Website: bh-photo
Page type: address-validator
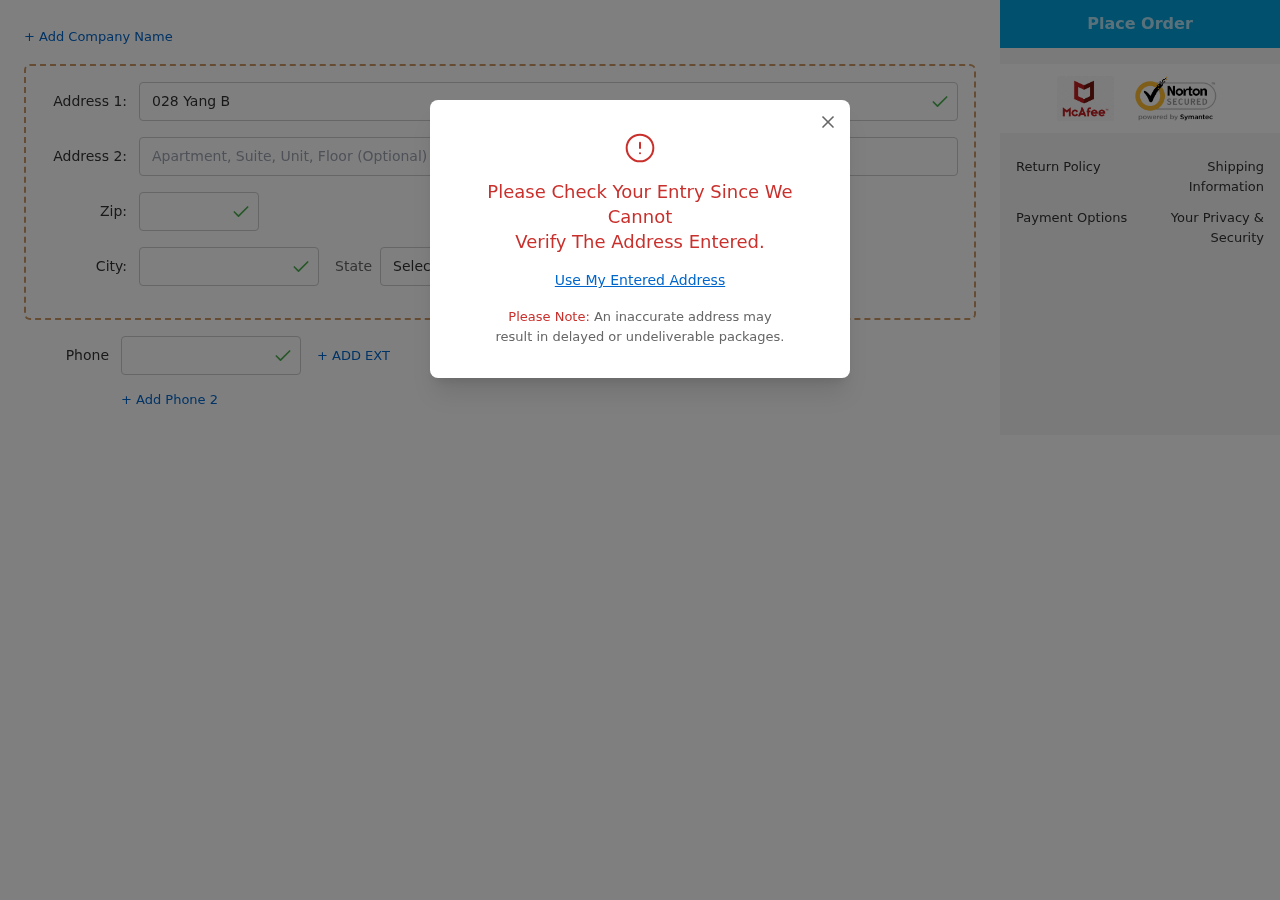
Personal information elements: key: PII_CITY
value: Richardland
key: PII_PHONE
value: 3849790006
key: PII_POSTCODE
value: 60361
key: PII_STATE_ABBR
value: TN
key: PII_STREET
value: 028 Yang Branch